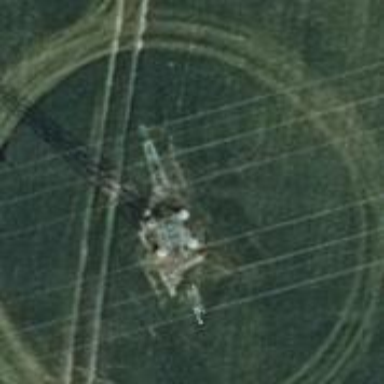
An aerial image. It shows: Power line is depicted.